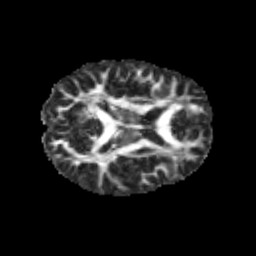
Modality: FA
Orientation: axial
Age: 12
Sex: male
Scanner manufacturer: siemens
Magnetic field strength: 3 T
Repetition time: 3.8 s
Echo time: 0.07 s